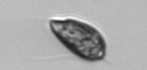
Label: Prorocentrum_triestinum